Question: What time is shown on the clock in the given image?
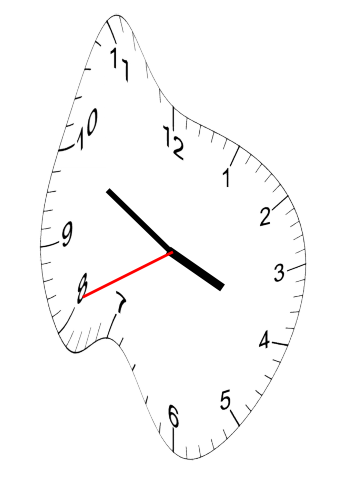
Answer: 03:49:41